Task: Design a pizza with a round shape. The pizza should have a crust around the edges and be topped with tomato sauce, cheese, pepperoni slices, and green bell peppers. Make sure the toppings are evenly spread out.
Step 254:
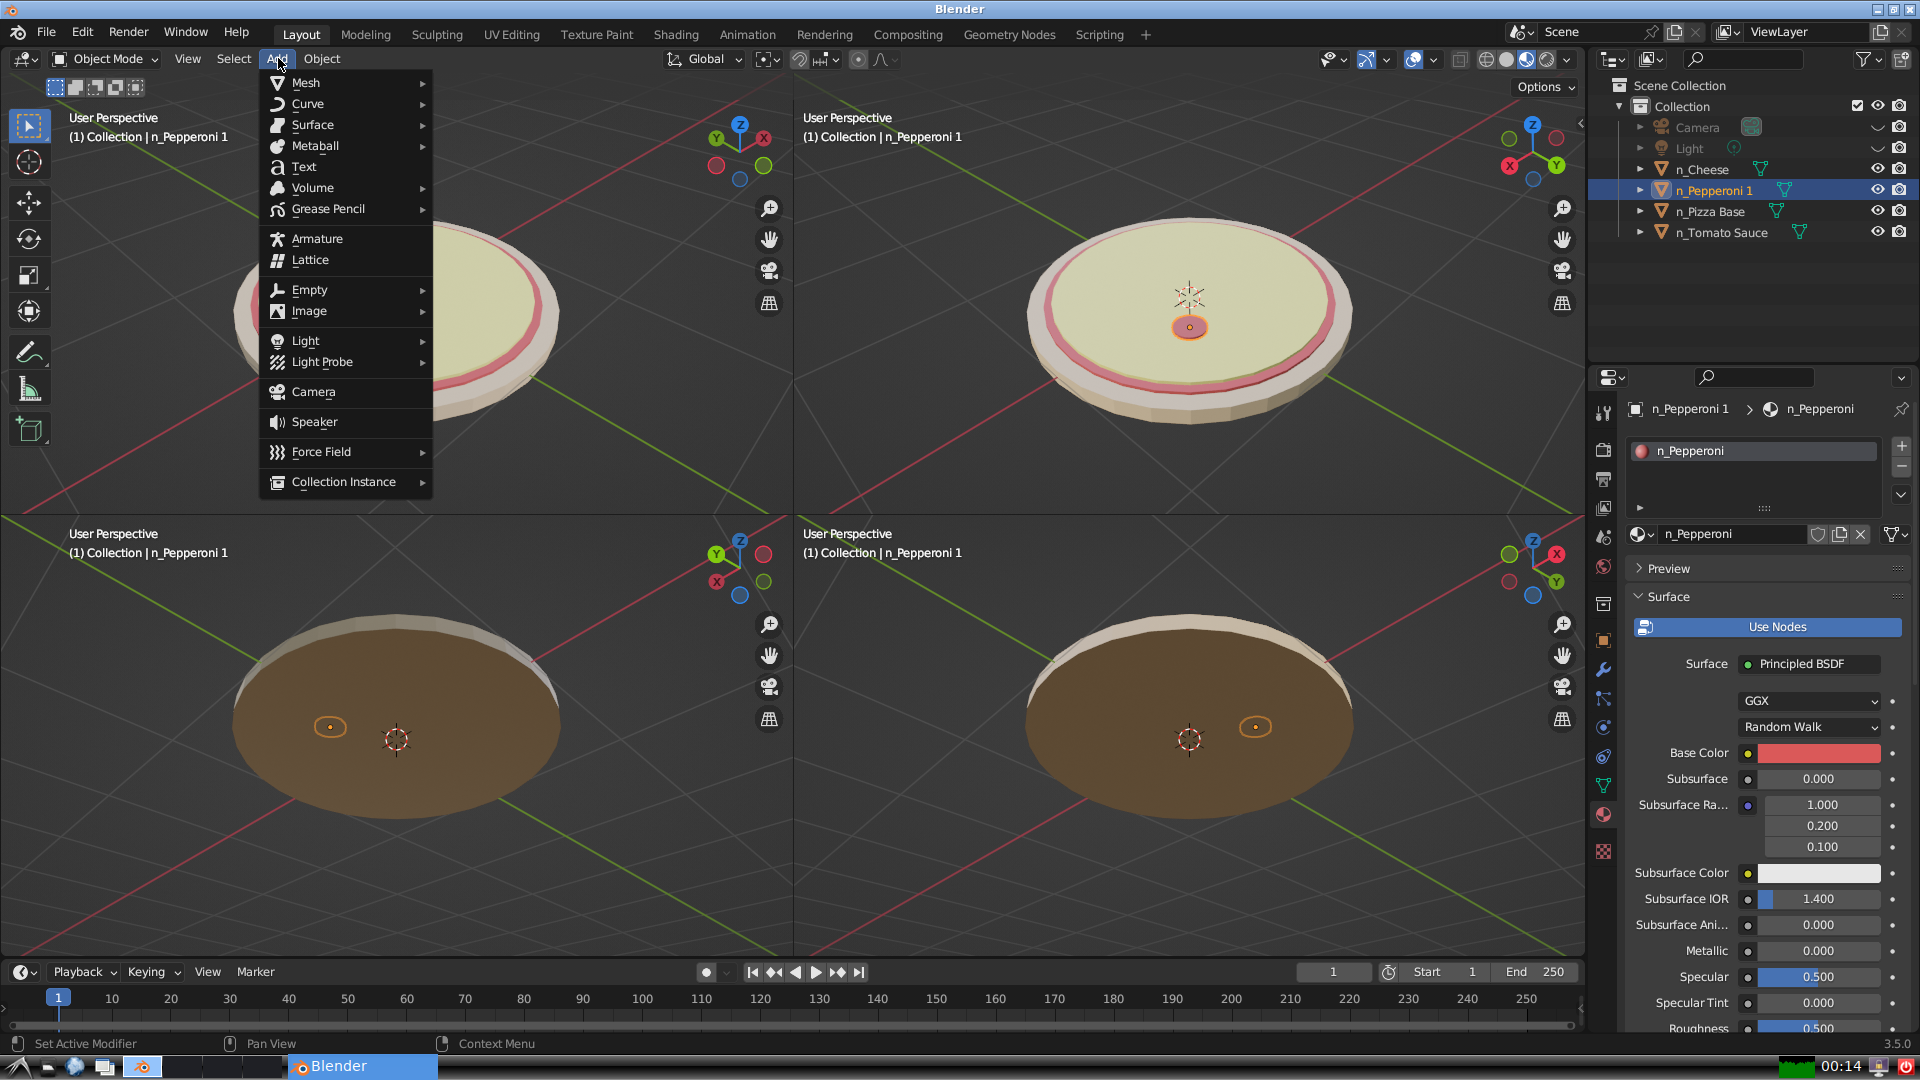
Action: {"mouse_move": [304, 84]}